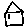
Label: house